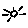
Label: sun